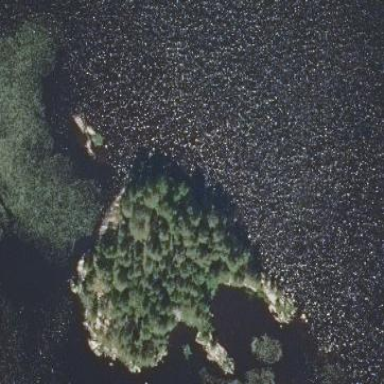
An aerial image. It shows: Islet covered with woodland.